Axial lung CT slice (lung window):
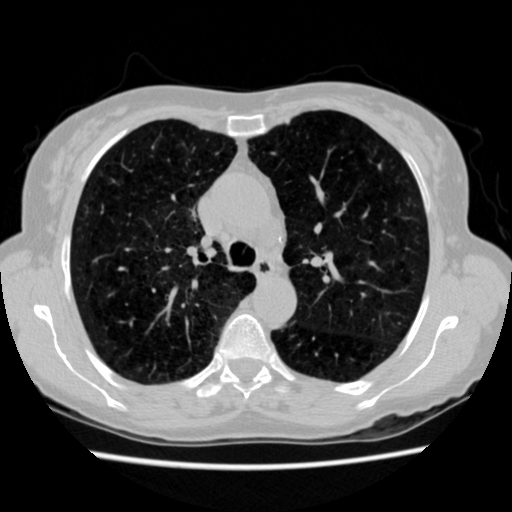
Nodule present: yes
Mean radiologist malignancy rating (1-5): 2.5